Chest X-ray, AP view. Patient: 18 years old, sex M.
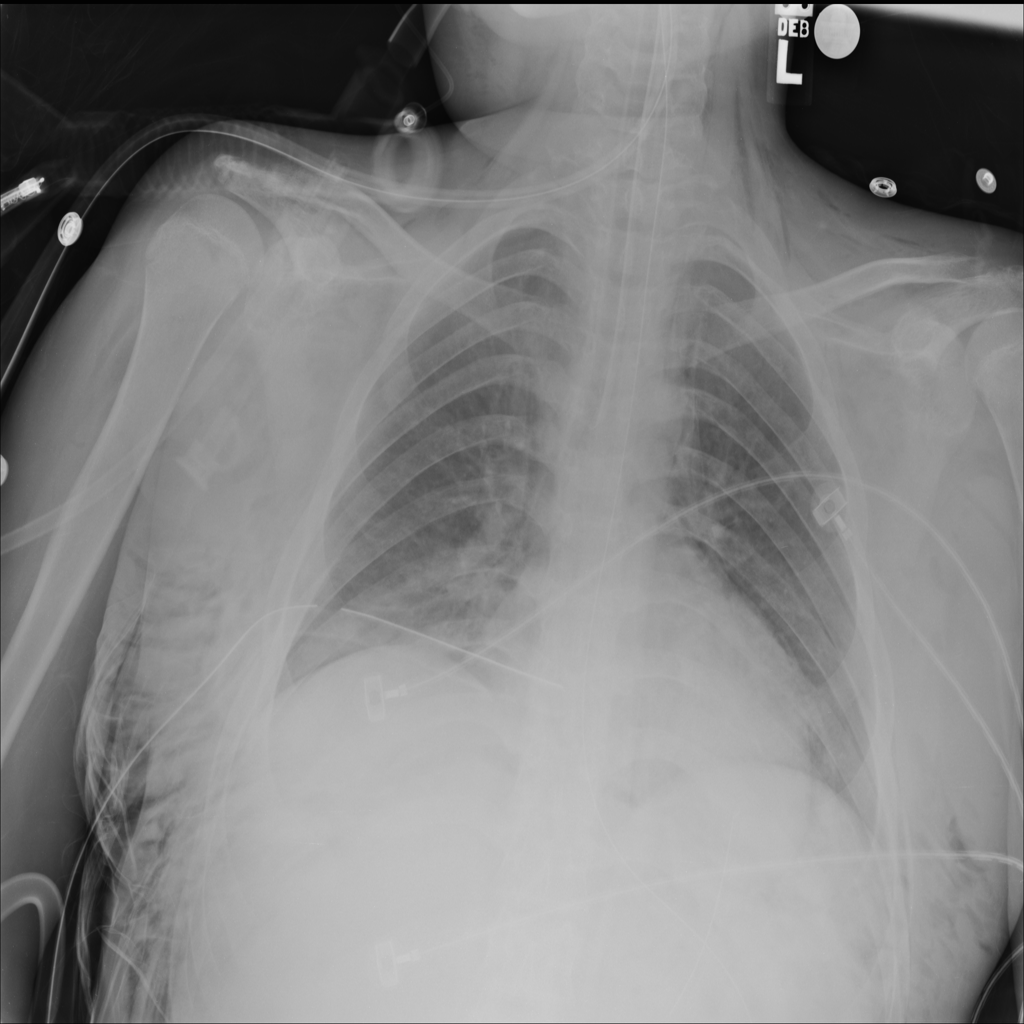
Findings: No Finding